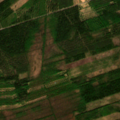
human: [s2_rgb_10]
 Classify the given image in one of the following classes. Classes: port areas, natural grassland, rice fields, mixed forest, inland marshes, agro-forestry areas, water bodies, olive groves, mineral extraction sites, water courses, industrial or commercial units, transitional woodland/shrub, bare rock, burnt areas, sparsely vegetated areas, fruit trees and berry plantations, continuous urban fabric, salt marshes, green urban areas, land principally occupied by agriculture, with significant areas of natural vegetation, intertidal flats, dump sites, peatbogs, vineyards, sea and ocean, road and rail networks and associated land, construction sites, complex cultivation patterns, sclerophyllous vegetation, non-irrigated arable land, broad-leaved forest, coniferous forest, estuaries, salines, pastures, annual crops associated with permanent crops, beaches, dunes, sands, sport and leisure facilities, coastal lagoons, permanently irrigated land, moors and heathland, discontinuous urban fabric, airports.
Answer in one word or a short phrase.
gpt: land principally occupied by agriculture, with significant areas of natural vegetation, broad-leaved forest, coniferous forest, mixed forest, transitional woodland/shrub